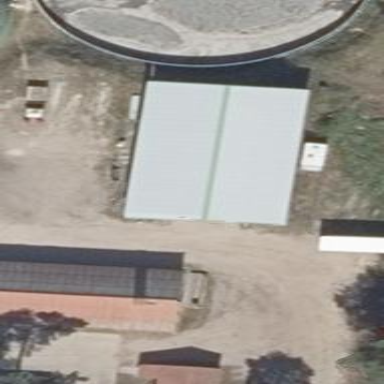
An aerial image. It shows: Gabled grey-colored farm auxiliary building with the roof oriented along its structure.